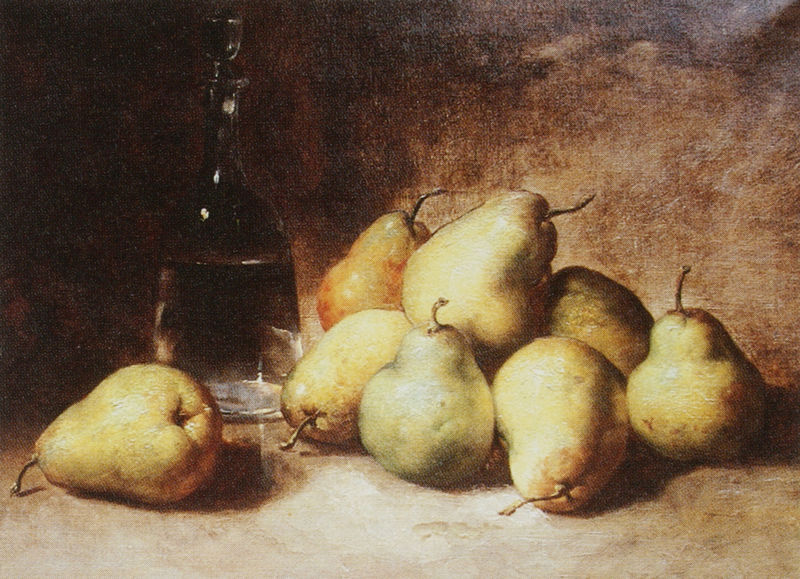
Titel: Stilleben mit Birnen
Künstler: Mathilde Knoop-Spielhagen
Standort: Kronberg
Institution: Museumsgesellschaft
Schlagwörter: gemälde, schatten, wasser, gelb, grün, komposition, ocker, braun, frankreich, glas, grau, hintergrund, licht, orange, tisch, obst, rot, alkohol, flasche, wand, barock, niederlande, öl, spiegelung, früchte, kanne, stilleben, stillleben, italien, herbst, ölgemälde, wein, lciht, stil, transparent, birne, stiel, stiele, birnen, deckel, haufen, stengel, karaffe, flüssigkeit, reflektion, behälter, acht, geist, flacon, glasflasche, schnaps, stöpsel, lichtpunkt, caravaggio, nordalpin, biernen, schaps, 1700, obstler